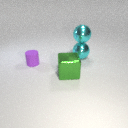
large cyan metal sphere behind large green metal cube